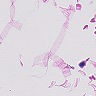
Metastatic tissue present: no